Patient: sex M, age 53
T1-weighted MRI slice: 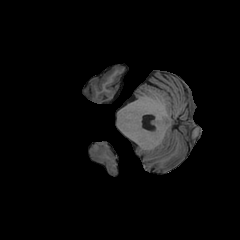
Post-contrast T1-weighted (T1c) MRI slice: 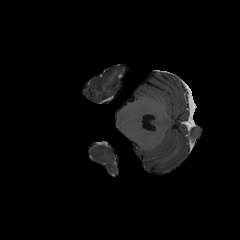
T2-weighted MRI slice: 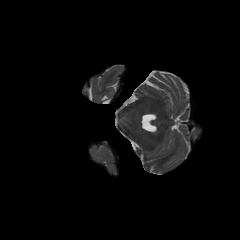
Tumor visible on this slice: no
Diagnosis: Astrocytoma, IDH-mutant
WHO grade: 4